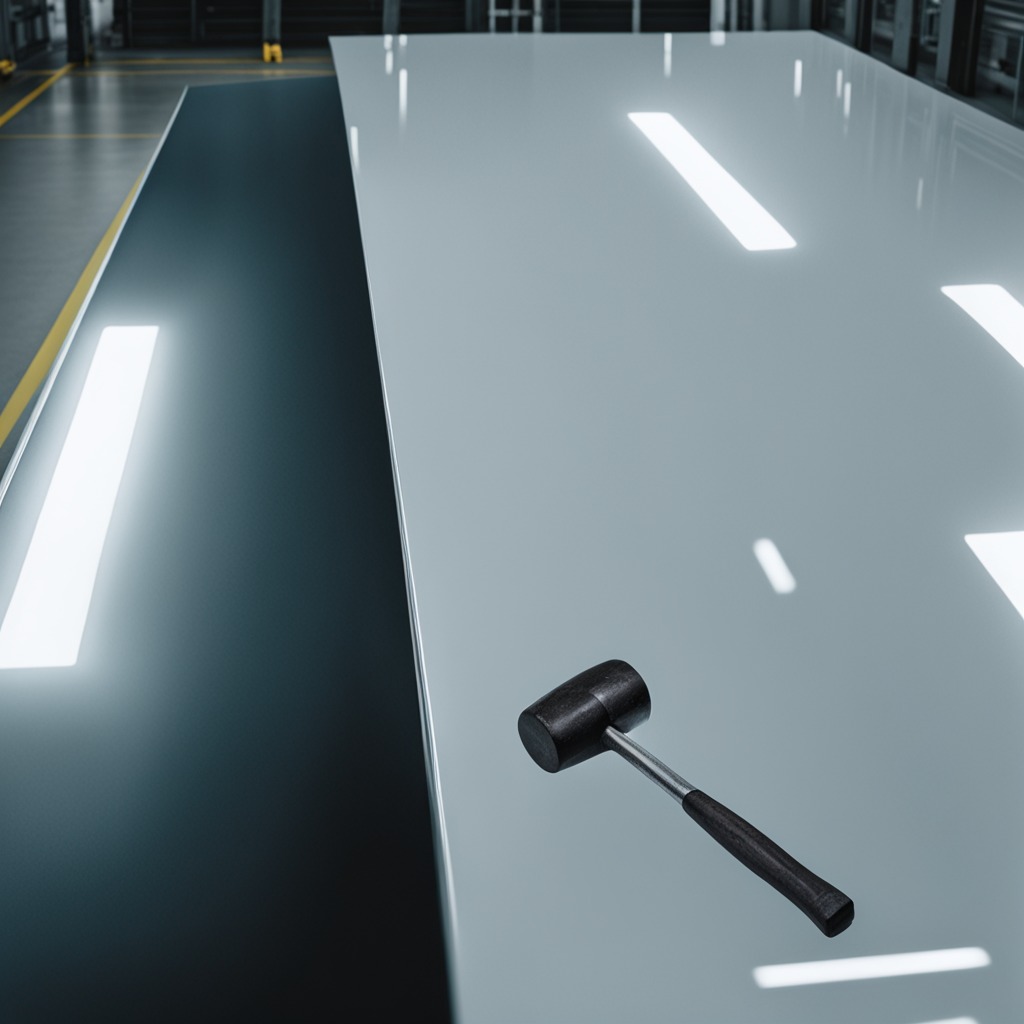
A hammer is lying on the table in the ship maintenance bay.